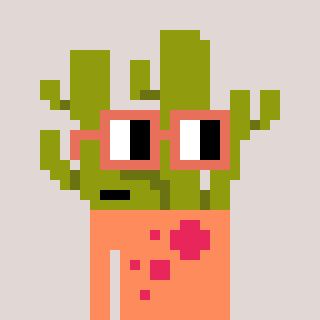
a pixel art character with square orange glasses, a cactus-shaped head and a peachy-colored body on a warm background